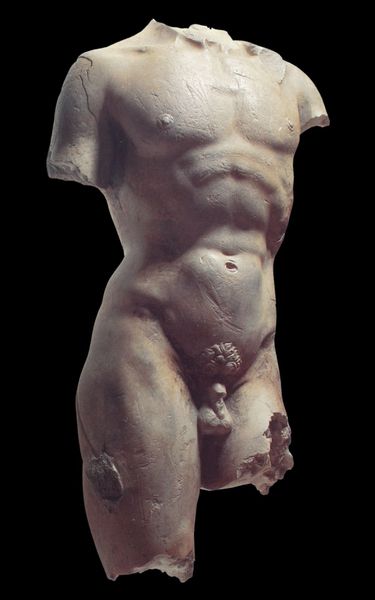
Titel: Modell für den David
Künstler: Michelangelo
Institution: Genua, Honegger Foundation
Schlagwörter: akt, kopf, körper, mann, nackt, schatten, brust, haar, licht, marmor, weiss, arme, stein, herr, hände, haare, skulptur, statue, ton, beine, muskeln, nabel, bauch, plastik, bauchnabel, brustwarzen, geschlecht, scham, oberkörper, penis, antike, torso, fragment, kaputt, männlich, griechisch, schamhaare, gips, muskulatur, klassisch, rumpf, hoden, beschädigt, schamhaar, bruchstellen, abgebrochen, männerkörper, oberkörperr, schambeharung, nachkz